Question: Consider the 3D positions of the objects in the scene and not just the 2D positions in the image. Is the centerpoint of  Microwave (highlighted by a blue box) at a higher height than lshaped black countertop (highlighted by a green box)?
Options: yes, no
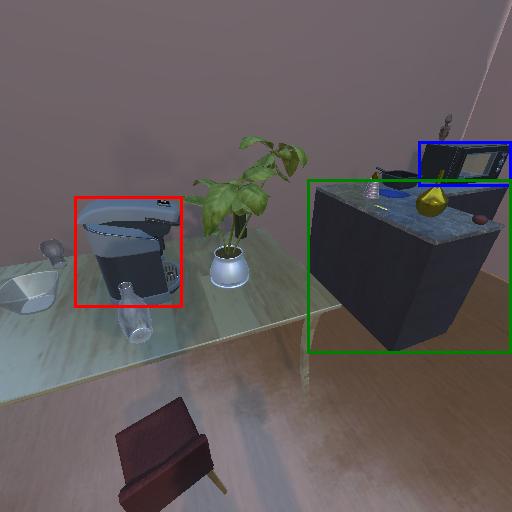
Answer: yes